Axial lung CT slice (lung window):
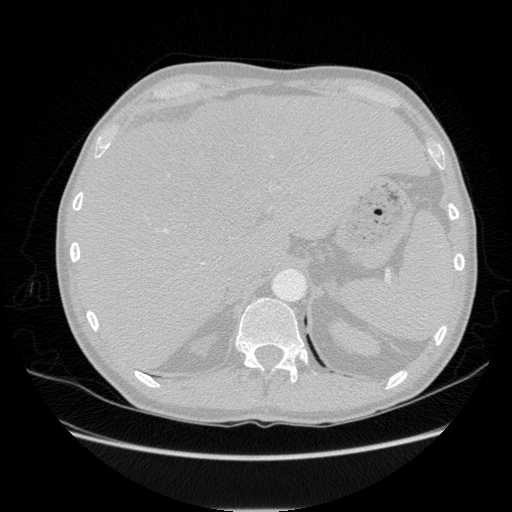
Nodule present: no